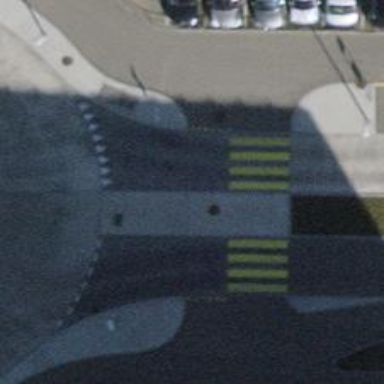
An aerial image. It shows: Footway with asphalt surface and marked crossing. The footway and cycleway both have asphalt surfaces.